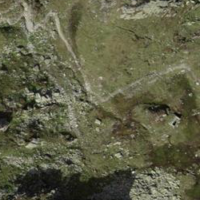
EUNIS habitat code: 26
Species observed at this site:
Falco tinnunculus
Anthus spinoletta